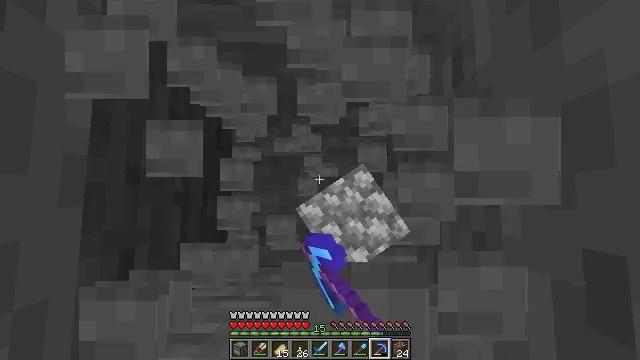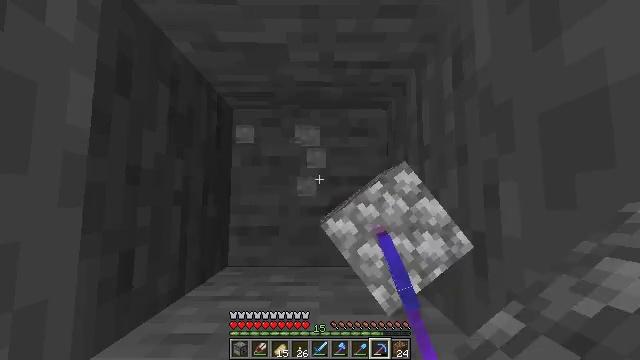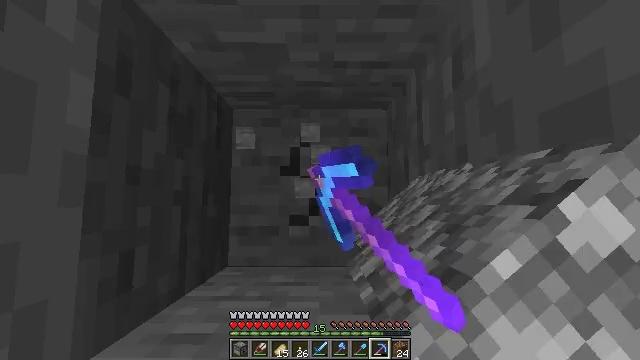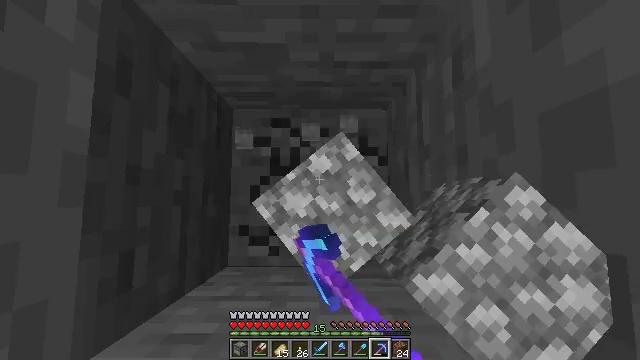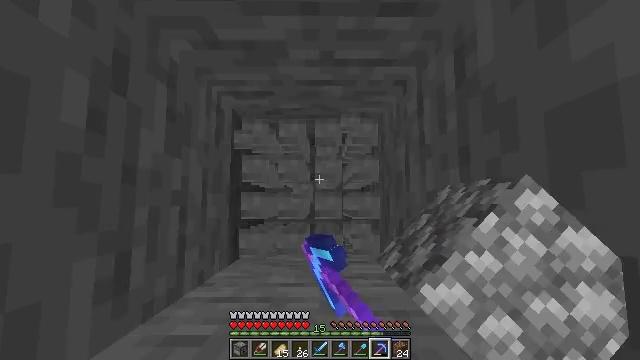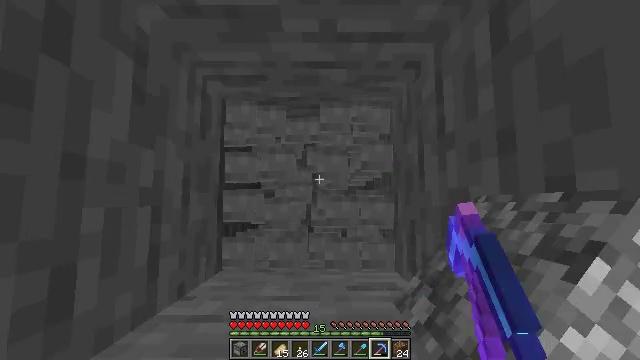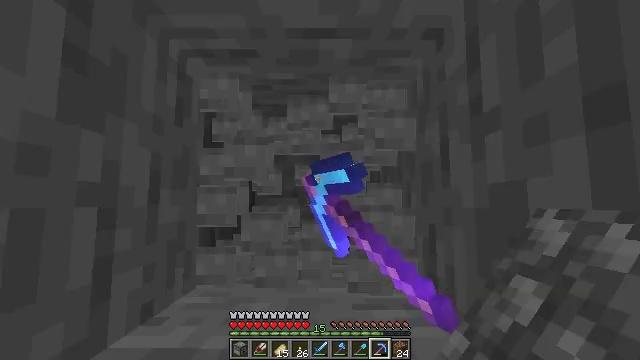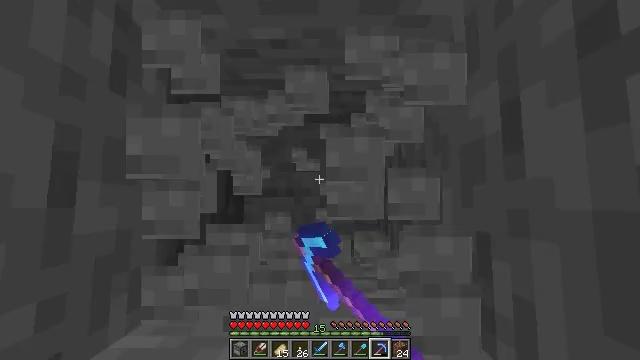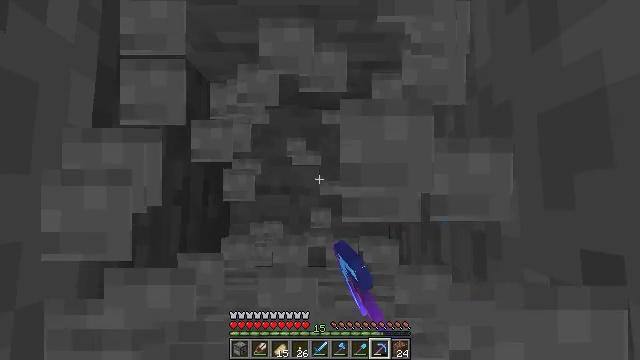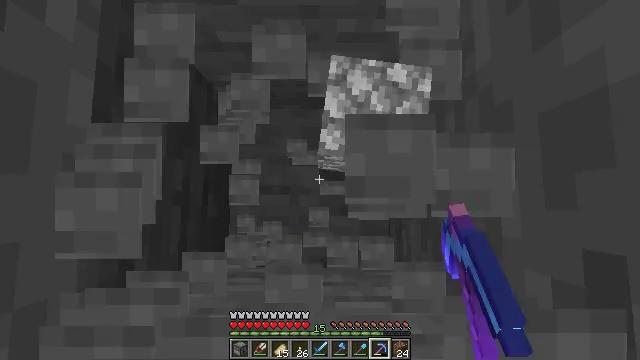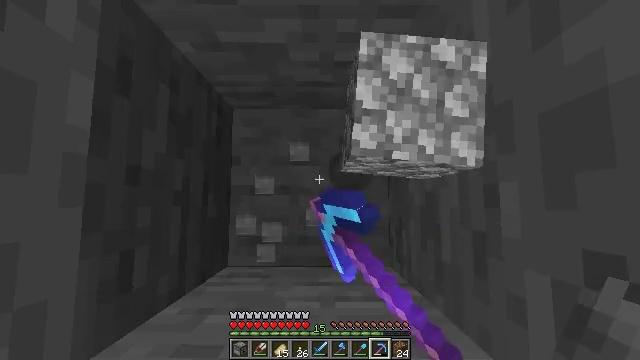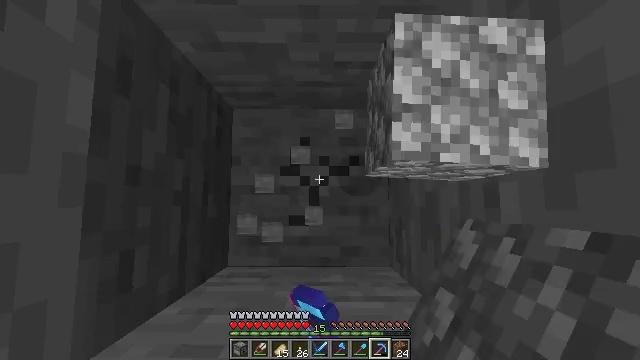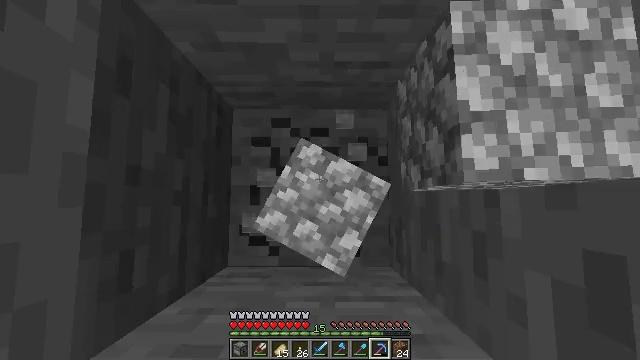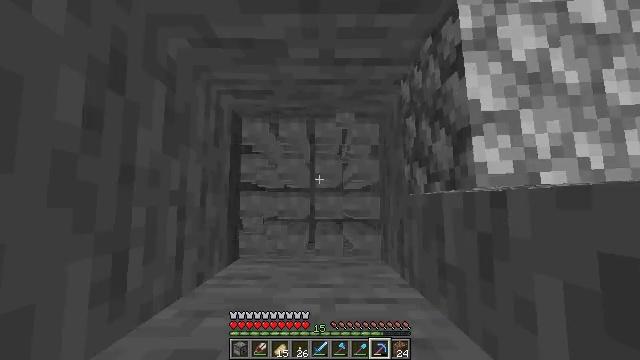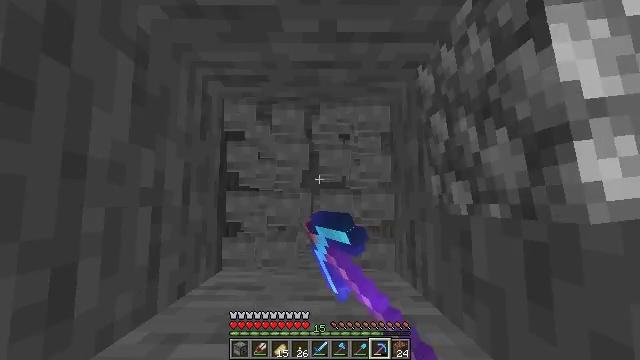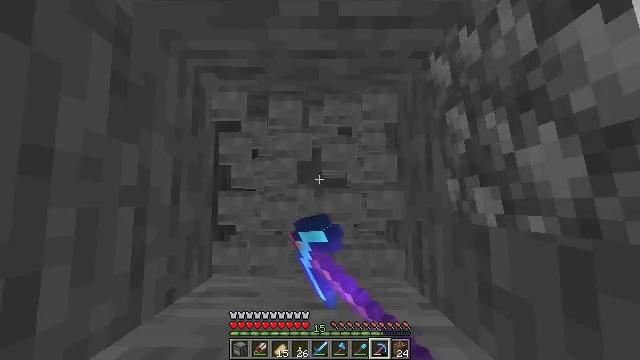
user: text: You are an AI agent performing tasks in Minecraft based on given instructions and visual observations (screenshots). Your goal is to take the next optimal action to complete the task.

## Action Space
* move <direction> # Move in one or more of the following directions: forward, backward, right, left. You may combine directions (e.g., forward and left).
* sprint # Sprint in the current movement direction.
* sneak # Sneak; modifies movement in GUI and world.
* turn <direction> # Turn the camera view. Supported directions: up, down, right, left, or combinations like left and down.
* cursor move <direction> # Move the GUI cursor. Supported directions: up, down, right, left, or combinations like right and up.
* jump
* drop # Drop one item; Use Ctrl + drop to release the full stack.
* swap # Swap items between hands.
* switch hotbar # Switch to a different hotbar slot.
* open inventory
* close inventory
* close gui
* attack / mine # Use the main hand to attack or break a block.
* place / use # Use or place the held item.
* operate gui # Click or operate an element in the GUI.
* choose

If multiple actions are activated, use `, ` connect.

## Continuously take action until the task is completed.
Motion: motion action
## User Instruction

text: Break the stone block.
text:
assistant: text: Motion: attack / mine
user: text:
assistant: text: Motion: attack / mine
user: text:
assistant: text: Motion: attack / mine
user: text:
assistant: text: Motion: attack / mine
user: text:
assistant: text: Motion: attack / mine
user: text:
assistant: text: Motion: attack / mine
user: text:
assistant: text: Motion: attack / mine
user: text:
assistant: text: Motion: attack / mine
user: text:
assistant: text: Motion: attack / mine
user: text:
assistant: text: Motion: attack / mine
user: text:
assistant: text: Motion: attack / mine
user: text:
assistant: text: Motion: attack / mine
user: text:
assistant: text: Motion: attack / mine
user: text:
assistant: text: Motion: attack / mine
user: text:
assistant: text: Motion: attack / mine
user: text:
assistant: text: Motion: attack / mine
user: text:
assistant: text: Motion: attack / mine
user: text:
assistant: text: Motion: attack / mine
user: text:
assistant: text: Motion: attack / mine
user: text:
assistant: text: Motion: attack / mine
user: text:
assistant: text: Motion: attack / mine
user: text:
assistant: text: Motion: attack / mine
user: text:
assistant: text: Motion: attack / mine
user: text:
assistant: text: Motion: attack / mine
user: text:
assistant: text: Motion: attack / mine
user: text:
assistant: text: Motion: attack / mine
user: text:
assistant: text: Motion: attack / mine
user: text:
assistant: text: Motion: attack / mine
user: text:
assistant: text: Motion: attack / mine
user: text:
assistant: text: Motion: attack / mine